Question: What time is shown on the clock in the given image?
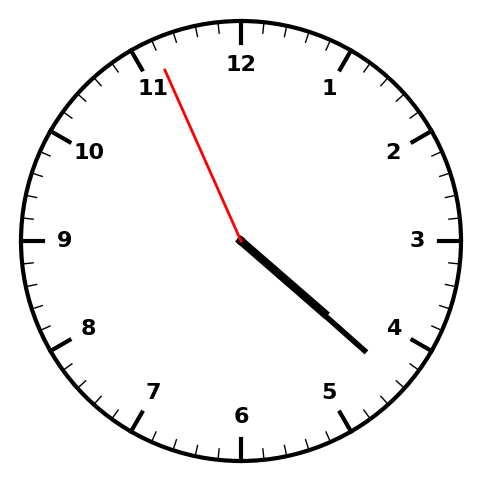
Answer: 04:21:56